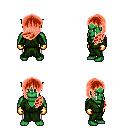
a pixel art fantasy rpg character, male body template, orc, green skin, green robe, white pants, red left-swept hairstyle, gold gloves, four views (front, back, left, right), 2x2 character sprite sheet, small pixel art, hard edges, no anti-aliasing